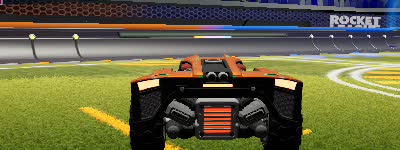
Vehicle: breakout